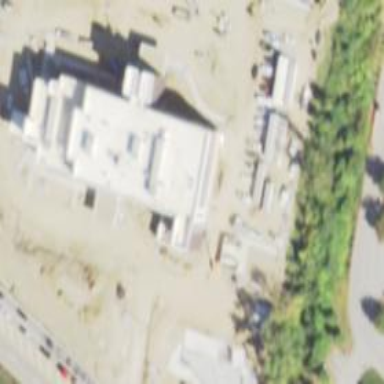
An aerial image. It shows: Hospital building.